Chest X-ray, AP view. Patient: 44 years old, sex M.
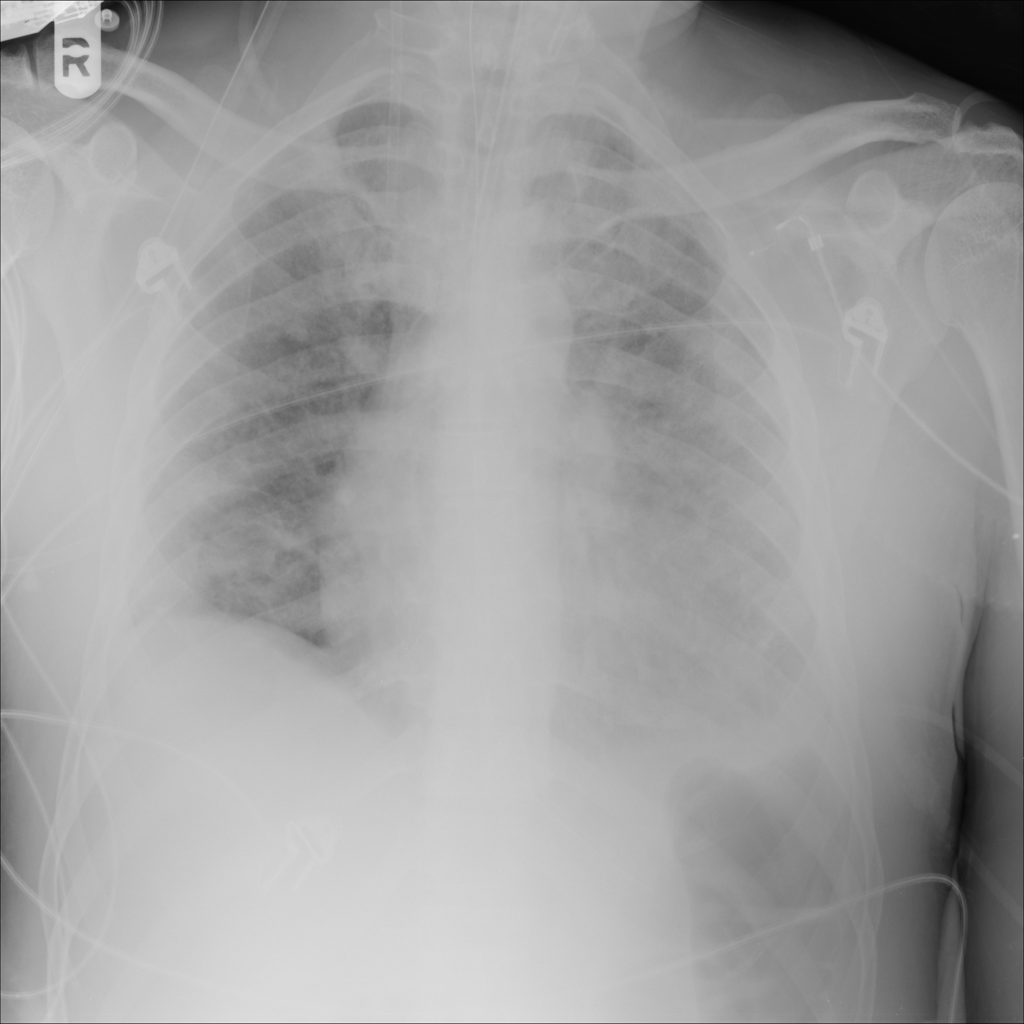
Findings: Effusion, Infiltration